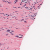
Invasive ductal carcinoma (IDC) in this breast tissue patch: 1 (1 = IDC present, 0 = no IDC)